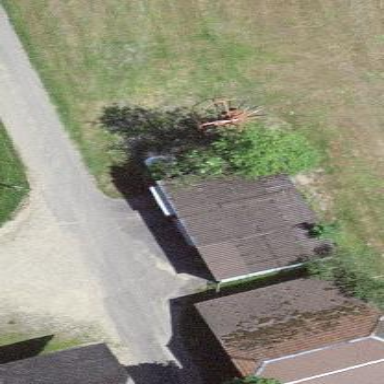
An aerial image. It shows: Shed building.